Question: I want to get somedata from one column only from an xml field:
'''
<CDirData xmlns:xsi="http://www.w3.org/2001/XMLSchema-instance" xmlns:xsd="http://www.w3.org/2001/XMLSchema" xmlns="http://Fnet.ESB.Schemas.CentroDirectivo.CDirData">
<ProcedureData xmlns="">
<ProcedureId>7001</ProcedureId>
<CentroDirectivo>Subsecretaria</CentroDirectivo>
</ProcedureData>
<SolicitudData xmlns="">
...
'''
with my query
'''
SELECT top 1
[Message].query('//*[local-name()="ProcedureId"]').value('.','nvarchar(max)') as R
from
ManagementCenterQueueHistorical
'''
but allways returns the fields concat

I would need just only the first one
Thanks in advance!
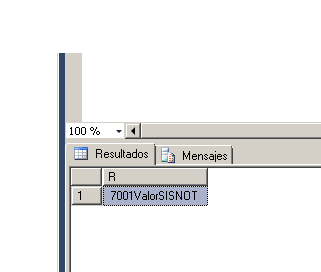
Answer: Put your XPath expressin in parenthessis and add [1] to get only first element from the group
'''
DECLARE @x XML = '<CDirData xmlns:xsi="http://www.w3.org/2001/XMLSchema-instance" xmlns:xsd="http://www.w3.org/2001/XMLSchema" xmlns="http://Fnet.ESB.Schemas.CentroDirectivo.CDirData">
<ProcedureData xmlns="">
<ProcedureId>7001</ProcedureId>
<CentroDirectivo>Subsecretaria1</CentroDirectivo>
</ProcedureData>
<ProcedureData xmlns="">
<ProcedureId>7002</ProcedureId>
<CentroDirectivo>Subsecretaria2</CentroDirectivo>
</ProcedureData>
<ProcedureData xmlns="">
<ProcedureId>7003</ProcedureId>
<CentroDirectivo>Subsecretaria3</CentroDirectivo>
</ProcedureData>
<ProcedureData xmlns="">
<ProcedureId>7004</ProcedureId>
<CentroDirectivo>Subsecretaria4</CentroDirectivo>
</ProcedureData>
</CDirData>'
SELECT
@x.query('(//*[local-name()="ProcedureId"])[1]').value('.','nvarchar(max)') as R
'''